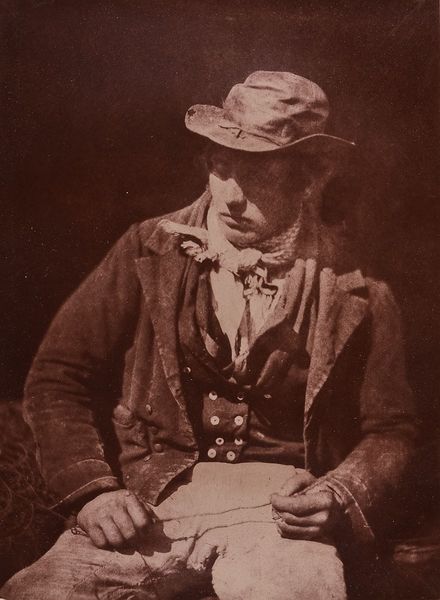
Titel: Fischer aus Newhaven
Künstler: David Octavius Hill
Standort: Hamburg
Institution: Museum für Kunst und Gewerbe Hamburg
Schlagwörter: mann, figur, kopfbedeckung, papier, fischer, foto, fotografie, photographie, photo, angler, lichtbild, arbeitskleidung, bildwerke, angewandte und bildende kunst, hessische systematik, porträtfotografie, porträtphotographie, pigmentdruck, kniestück, kartonpassepartout